Aerial crown-view tile of a tropical tree (Barro Colorado Island, Panama), acquired 20250915:
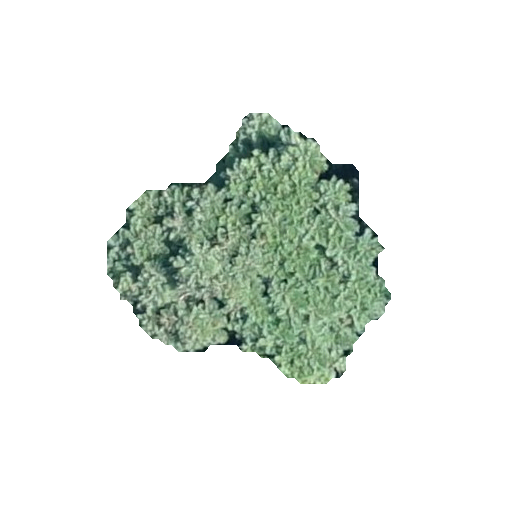
Species: Jacaranda copaia
GBIF accepted scientific name: Jacaranda copaia
Crown area: 69.708 m²